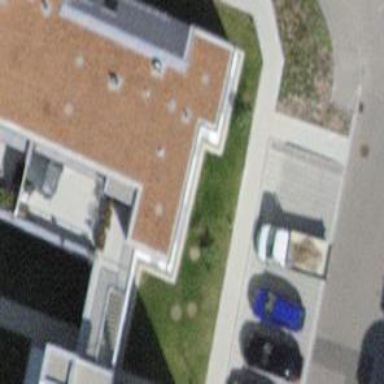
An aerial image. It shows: View of apartment building.